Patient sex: M
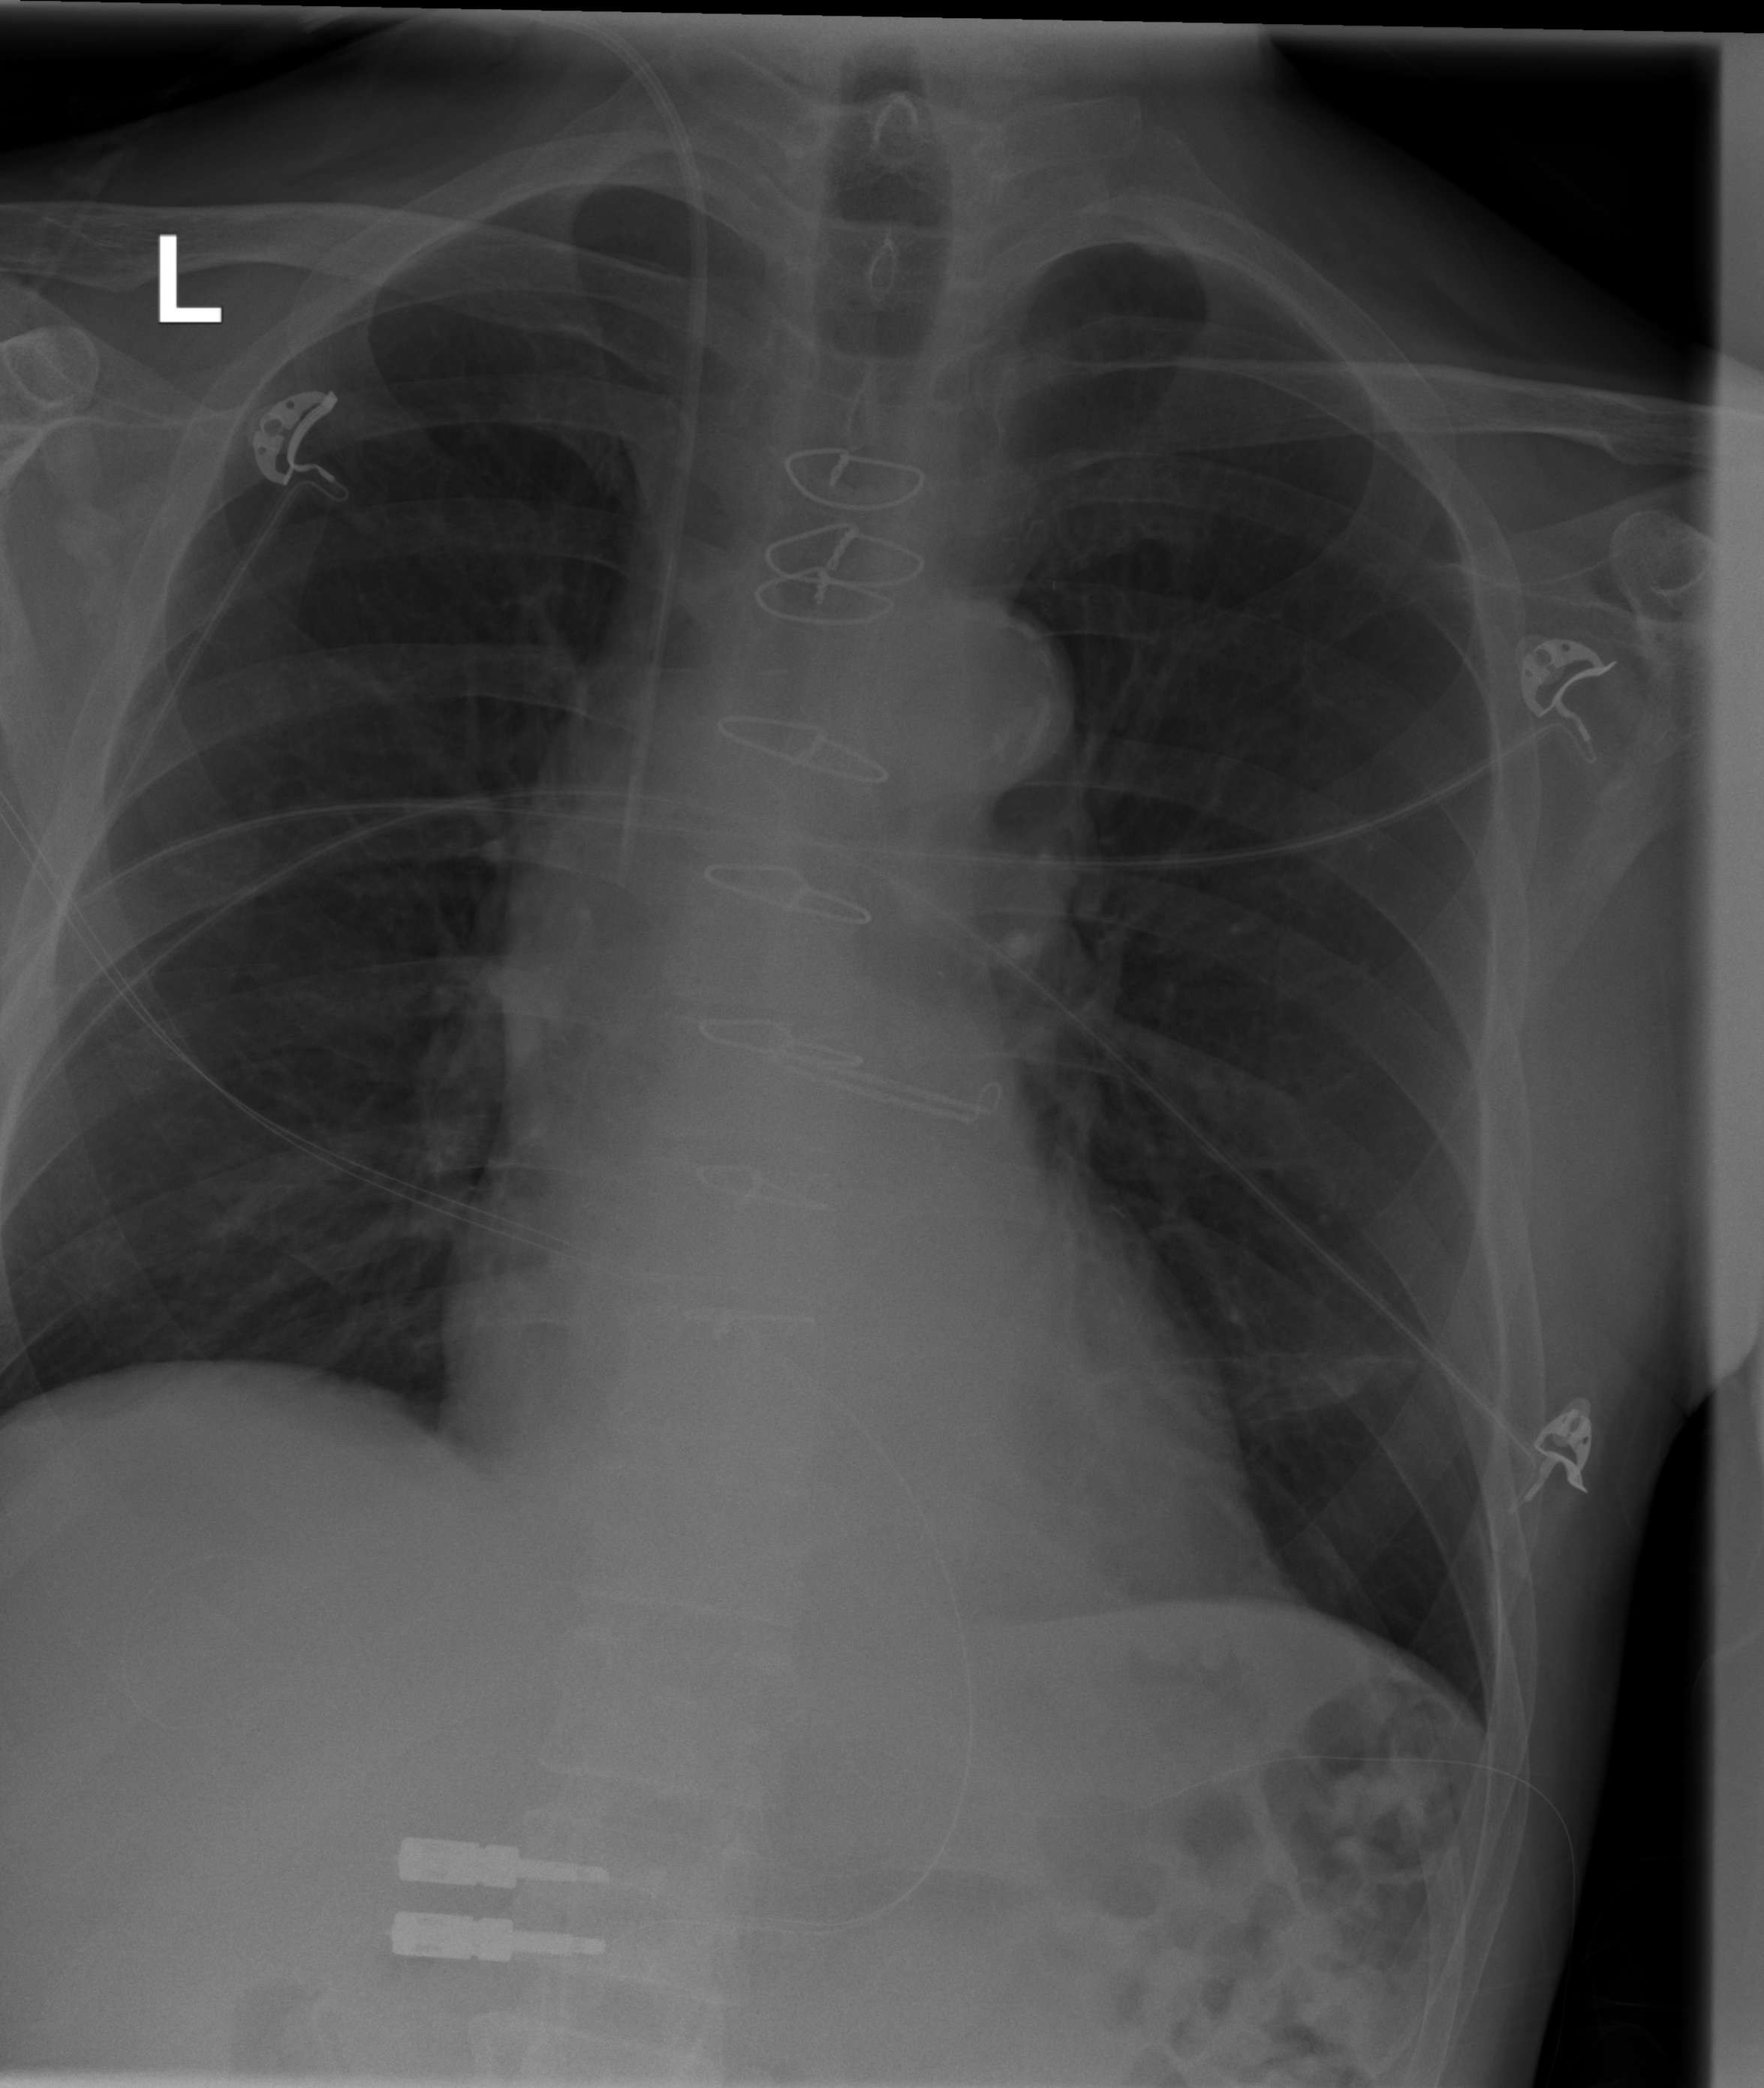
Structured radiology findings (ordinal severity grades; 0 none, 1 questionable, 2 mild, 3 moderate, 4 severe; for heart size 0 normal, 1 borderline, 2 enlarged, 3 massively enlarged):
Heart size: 0
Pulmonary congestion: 0
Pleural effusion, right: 0
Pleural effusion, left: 0
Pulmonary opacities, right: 0
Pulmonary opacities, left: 0
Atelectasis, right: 0
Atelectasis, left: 2